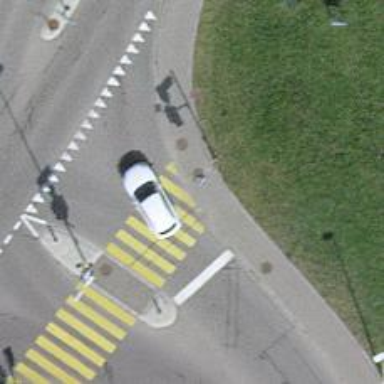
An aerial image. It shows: Kerb barrier.